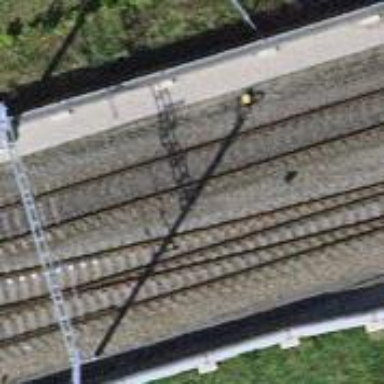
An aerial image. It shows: Single-track electrified railway with contact line.